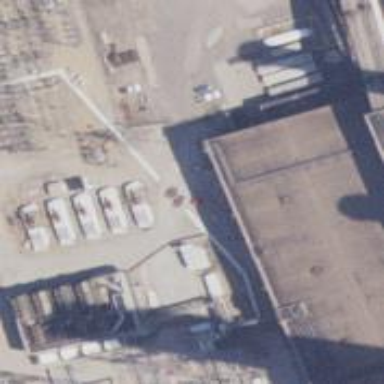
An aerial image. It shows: Generator is pictured.